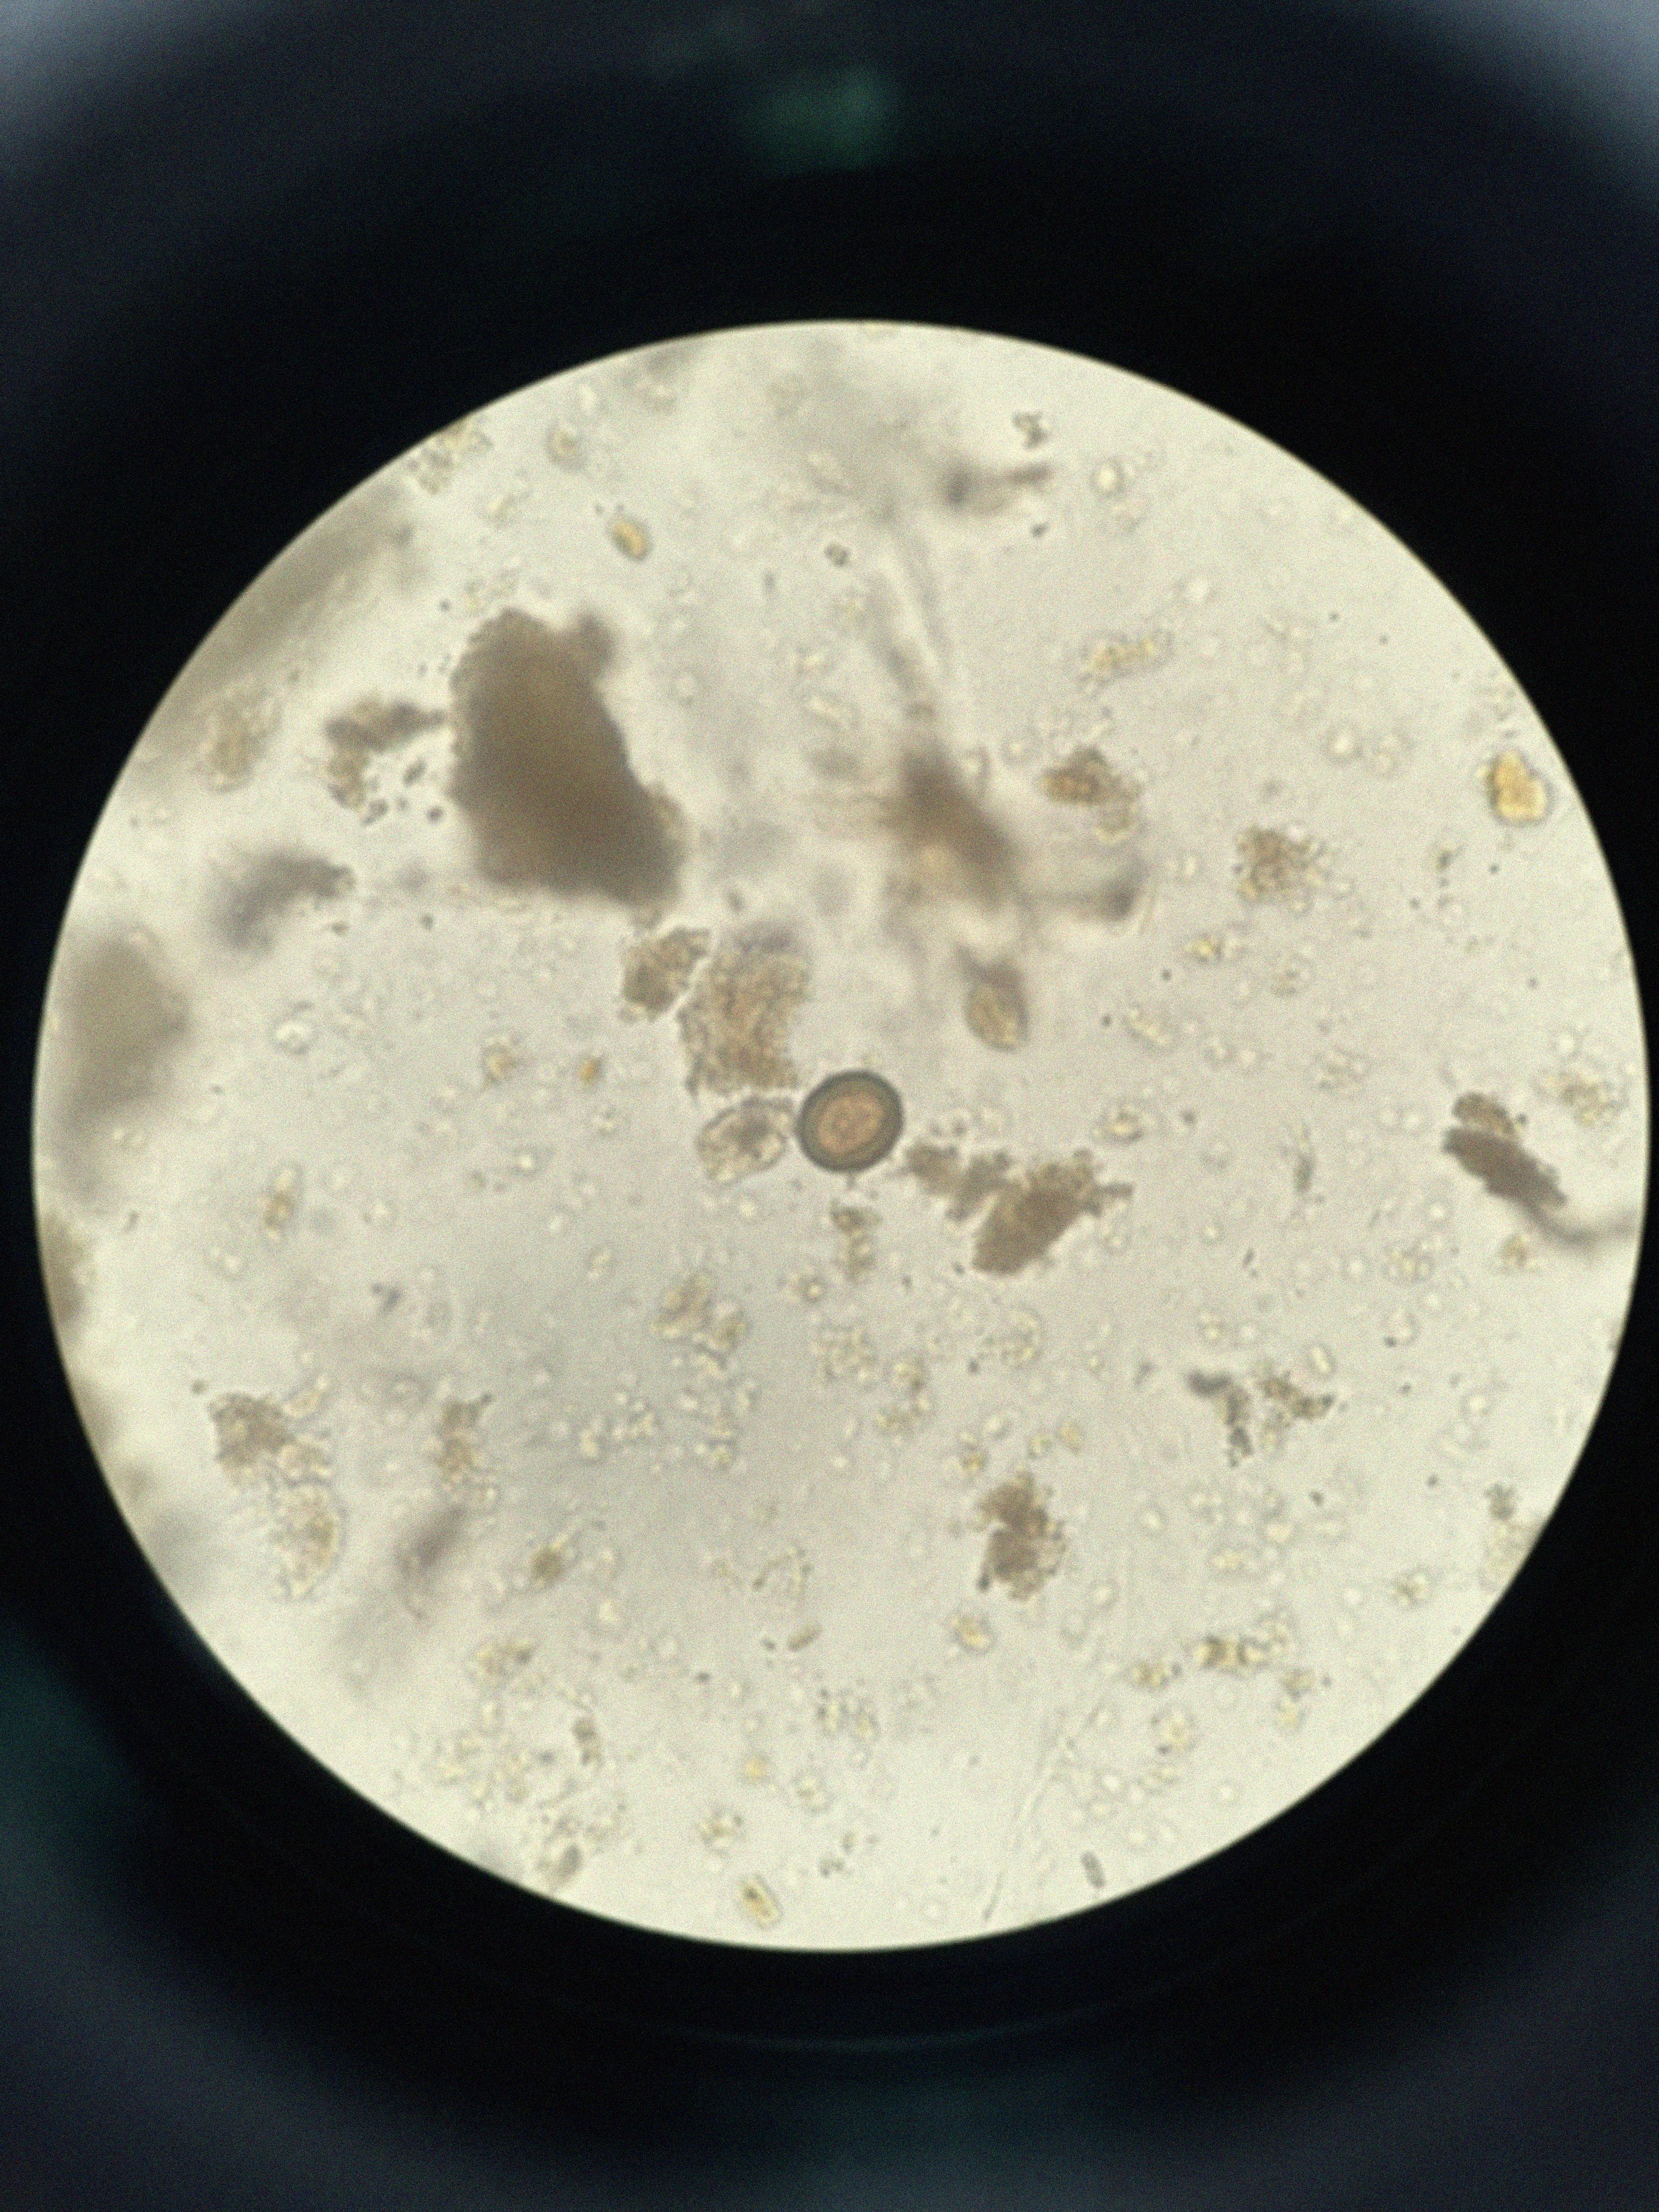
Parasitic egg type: Taenia spp. egg